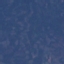
Land use / land cover class: HerbaceousVegetation